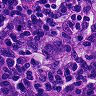
Metastatic tissue present: yes